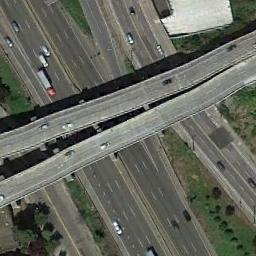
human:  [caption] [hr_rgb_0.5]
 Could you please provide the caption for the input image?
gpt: The cross-line overpass is over the roads and some cars are driving on the roads and the overpass .

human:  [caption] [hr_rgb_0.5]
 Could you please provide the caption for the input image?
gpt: An overpass is curved into the silhouette of a water drop .

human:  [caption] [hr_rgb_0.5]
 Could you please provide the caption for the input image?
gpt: Several cars are on the overpass .

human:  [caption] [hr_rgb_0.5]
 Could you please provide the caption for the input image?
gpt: The overpass is next to the grass with some cars .

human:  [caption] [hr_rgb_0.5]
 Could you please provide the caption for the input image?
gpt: There are some green lawns beside the overpass .